Brain MRI, t2w sequence, axial 2D slice.
Patient: age 40, sex F, weight 95 kg, height 1.95 m
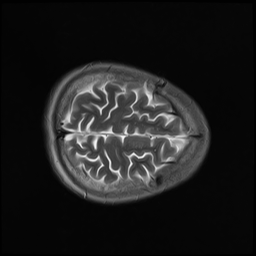